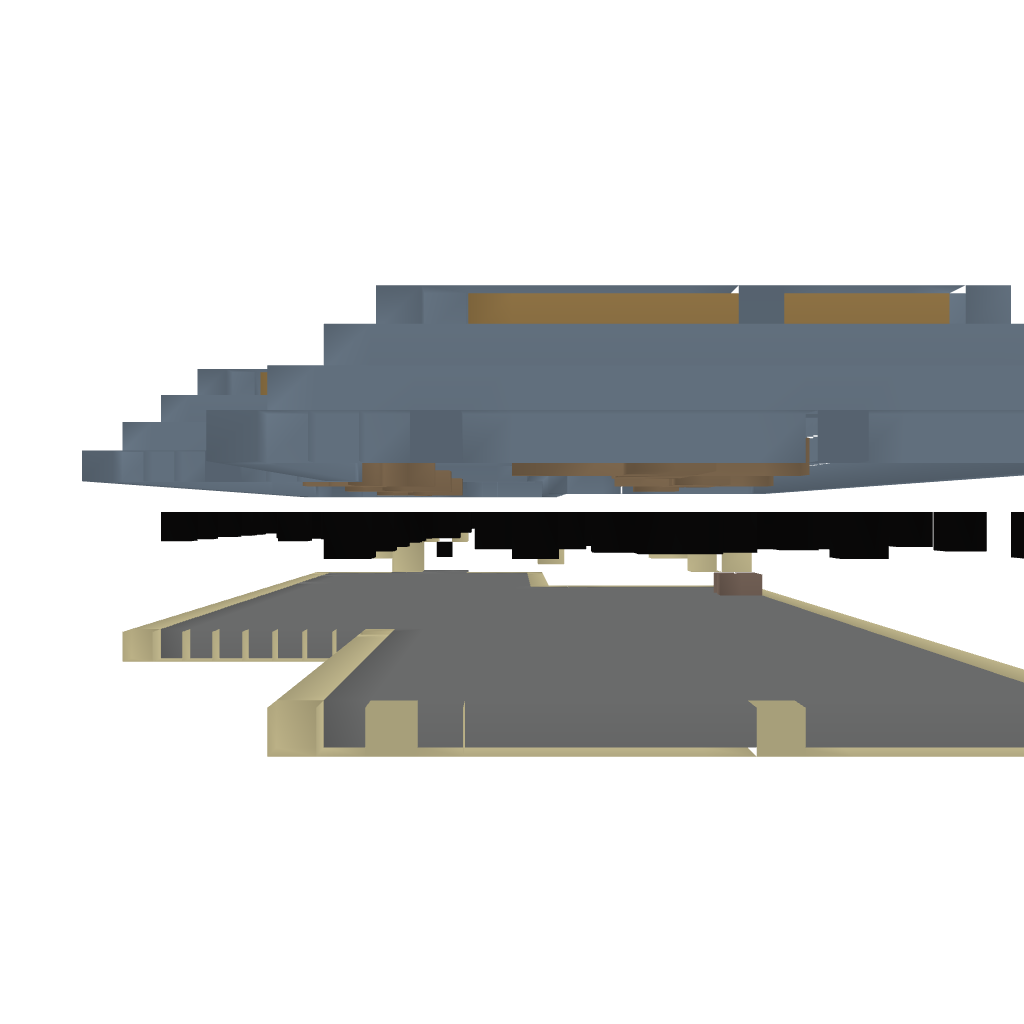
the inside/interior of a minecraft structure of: Desert House